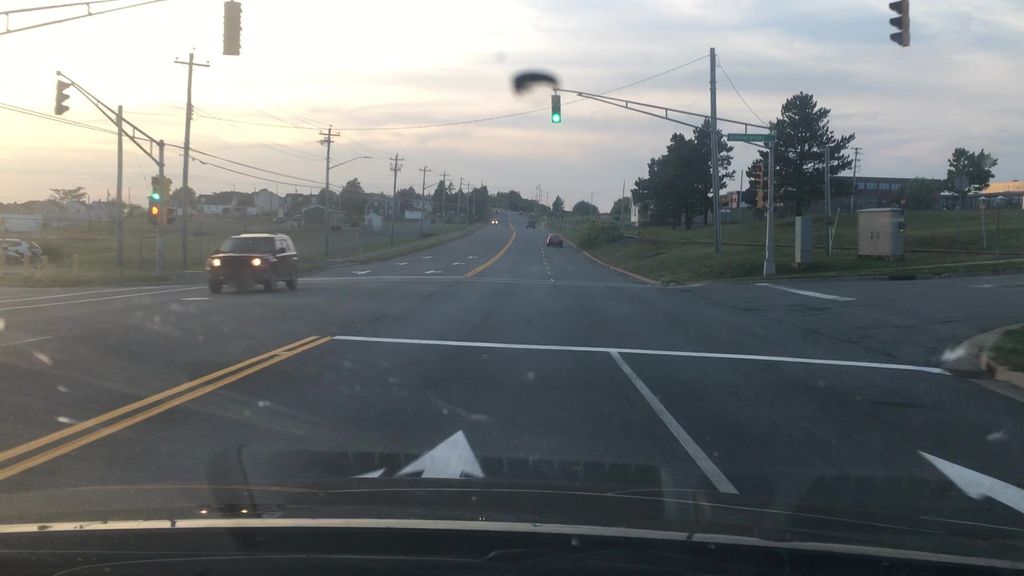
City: halifax